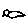
Label: bird